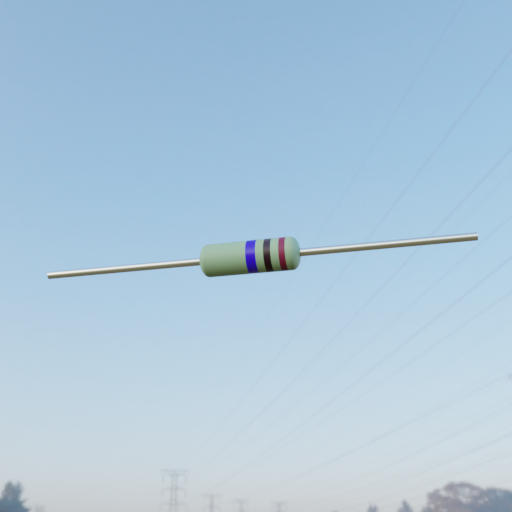
Resistor colour bands (in order): blue, black, brown